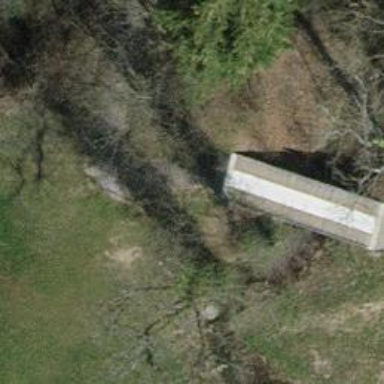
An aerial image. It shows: Designated golf cart path on bridge.